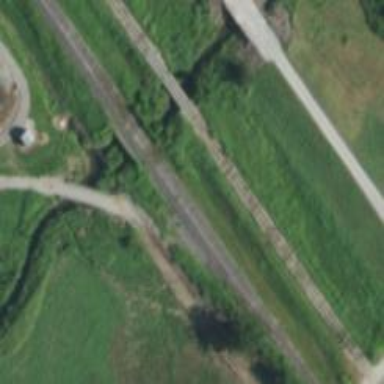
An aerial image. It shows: Railway bridge over siding.